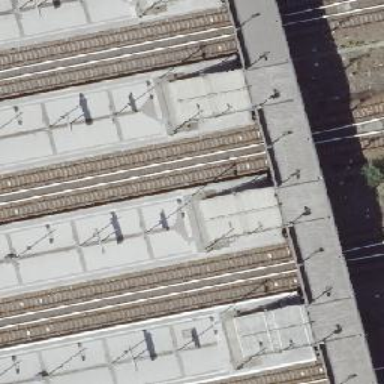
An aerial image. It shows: Platform edge at railway station.